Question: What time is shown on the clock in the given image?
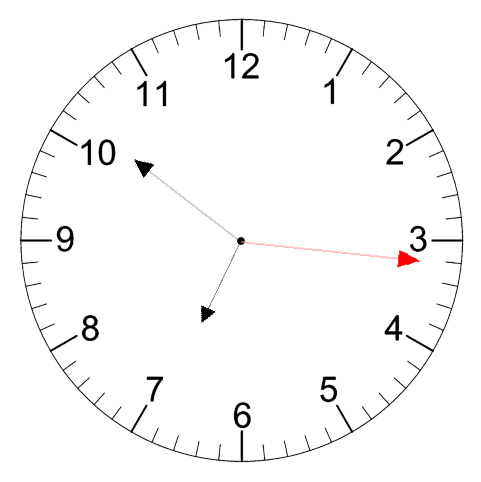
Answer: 06:51:16